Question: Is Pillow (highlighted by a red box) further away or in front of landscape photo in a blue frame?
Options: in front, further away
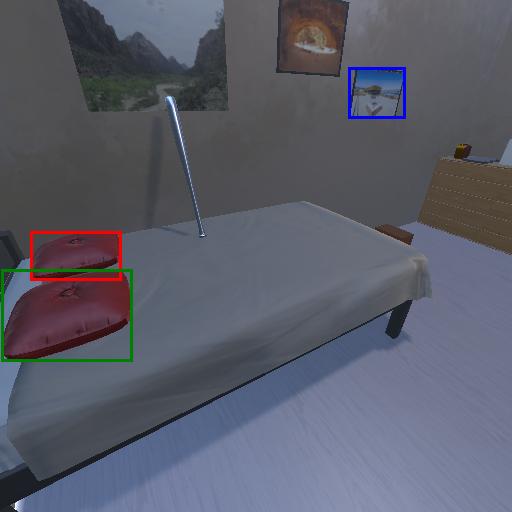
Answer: in front